Interaction volume radius: 5 \u00c5
Interaction volume height: 15 \u00c5
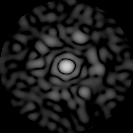
Disorder parameter: 0.8467